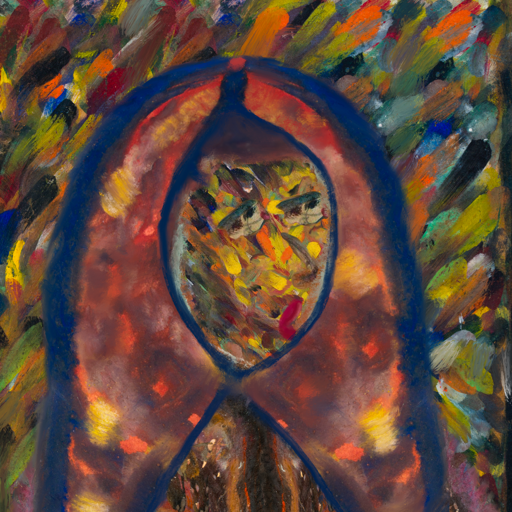
Background: An_Impression, Head And Neck Side: An_Impression, Face Side: Pipe, Bust: Gypsy_Queen, Hair Side: Boggyland, Head Accessory: Mother_And_Son_Mother_Scarf, Second Necklace: Blank, Necklace: Blank, Baby: Blank